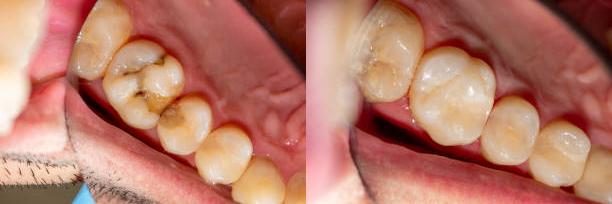
Condition: Calculus